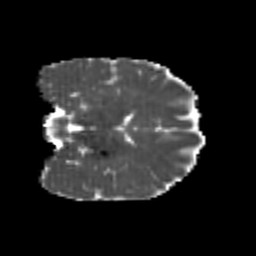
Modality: MD
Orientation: coronal
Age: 22
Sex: female
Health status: healthy
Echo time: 0.074 s